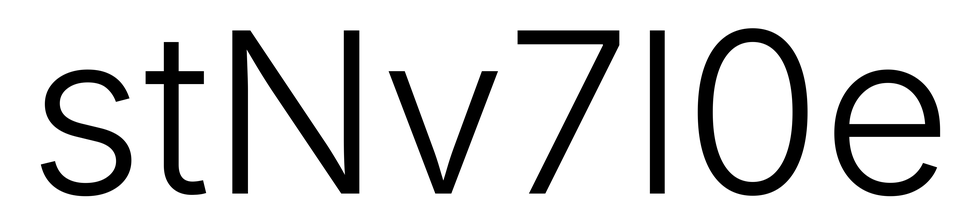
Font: Inter_Light